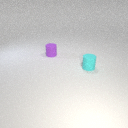
small purple rubber cylinder to the left of small cyan rubber cylinder